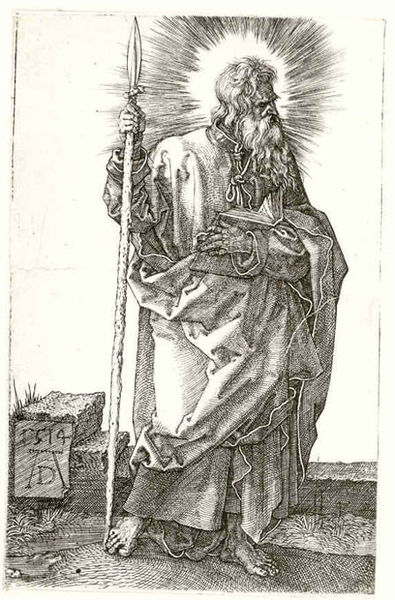
Titel: Der Apostel Thomas
Künstler: Albrecht Dürer
Standort: Karlsruhe
Institution: Staatliche Kunsthalle Karlsruhe
Schlagwörter: felsen, fuß, gott, hand, kopf, mann, nackt, umhang, wasser, weiß, finger, frisur, grau, haar, hell, licht, schwarz, strasse, zeichen, zeichnung, blick, gras, tuch, weg, schleife, alt, bart, wand, arm, bibel, falten, halten, johannes, kleidung, knoten, kragen, sockel, spitze, stehen, stein, vollbart, ärmel, bildnis, portrait, porträt, signatur, erde, gehen, gewässer, boden, gewand, haare, mantel, locken, renaissance, stock, füße, holzschnitt, schrift, stab, mauer, grafik, graphik, linien, treppe, lanze, tafel, inschrift, stufe, stufen, faltenwurf, ad, zehen, klinge, barfuss, schild, alter, moses, buch, strahlen, groß, druck, druckgraphik, druckgrafik, monogramm, schraffur, radierung, stich, schwarzweiß, text, waffe, stand, gravur, rom, heiligenschein, seiten, nimbus, toga, heiliger, knorrig, speer, dürer, erleuchtung, spielbein, standbein, heilig, kupferstich, gloriole, zorn, petrus, prophet, aureole, zepter, testament, zeichung, treffe, markus, eremit, graphk, albrecht, albrecht dürer, pilger, apostel, glorie, strahlenkranz, sper, heiligendarstellung, geand, rauschebart, straheln, evangelist, lukas, christopherus, paulus, matthias, nordalpin, inschriftentafel, hieronymos, knitterfalten, baarfuß, wegstein, 16. jahrhundert, heiligenschein#, petus, weiss#, apostel#, grapohik, 1514, peterus, graphik+, grfas, sthende figur, die gebote, inschriftentarfel, 1514+